Question:
I have been working on creating a prototype for screen recorder. So far I have created the GUI. Still a lot of things remain.
One of the main thing is to create an AVI movie from a set of 'BufferedImage'.
I tried understanding Monte Media Library but it went way over my head. Is that guy trying to encode things himself? I don't know! :/
-
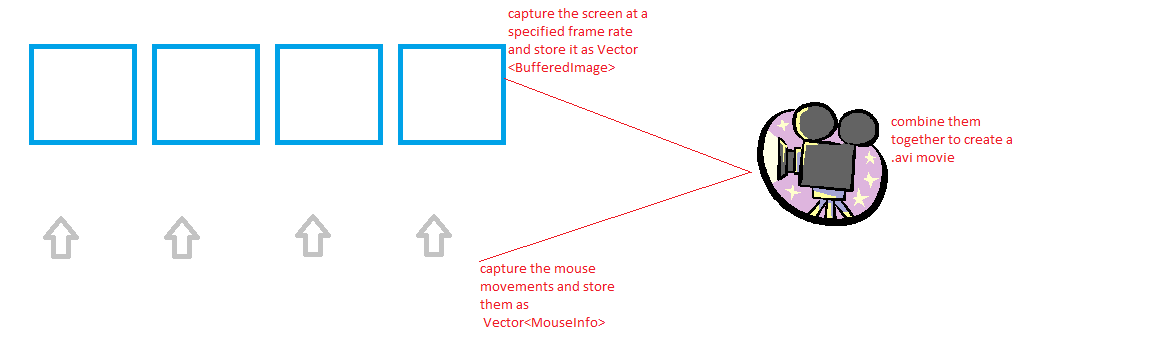
Answer: I don't think you will find a pure-java library for that.
Take a look at <URL> to see if it fits your needs. Make sure you install the right plugins.